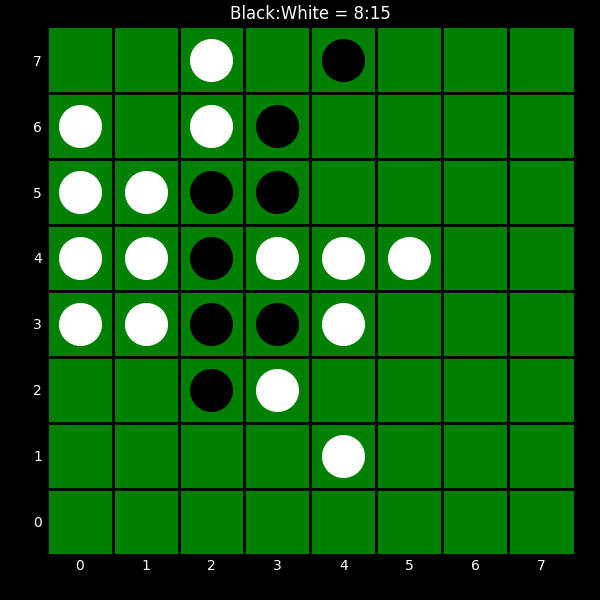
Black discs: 8
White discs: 15